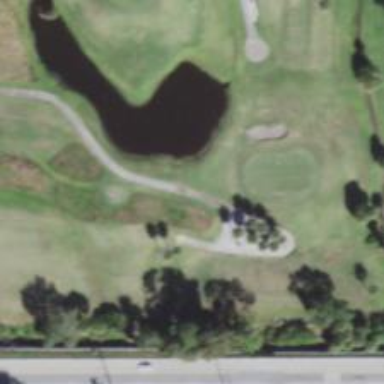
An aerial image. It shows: Golf cartpath that is also road path.